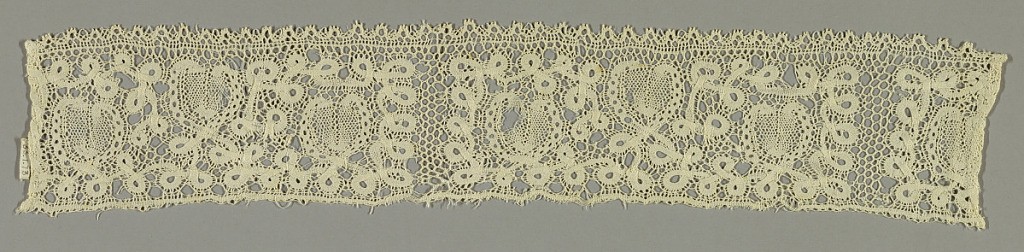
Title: Fragment
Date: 18th century
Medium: linen Technique: bobbin made continuous tape with net added
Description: Scrolling tape pattern with pomegranate motif.